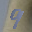
Label: 9